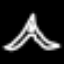
Label: The Eiffel Tower